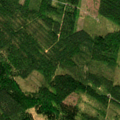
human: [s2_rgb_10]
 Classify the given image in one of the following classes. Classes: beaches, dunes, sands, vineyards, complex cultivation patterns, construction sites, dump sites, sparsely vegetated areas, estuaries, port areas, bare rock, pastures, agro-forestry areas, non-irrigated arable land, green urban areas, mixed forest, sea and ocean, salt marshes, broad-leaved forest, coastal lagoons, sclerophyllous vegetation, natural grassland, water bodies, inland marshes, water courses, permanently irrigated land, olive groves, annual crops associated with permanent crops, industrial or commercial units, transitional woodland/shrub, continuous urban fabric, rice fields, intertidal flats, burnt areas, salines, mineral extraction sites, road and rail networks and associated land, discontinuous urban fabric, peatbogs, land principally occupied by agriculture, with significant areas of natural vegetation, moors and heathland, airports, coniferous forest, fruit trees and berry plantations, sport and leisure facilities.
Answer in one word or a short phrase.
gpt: broad-leaved forest, mixed forest, transitional woodland/shrub